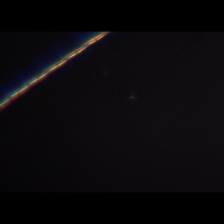
Taxon: Psuedo-nitzschia
Group: Diatoms